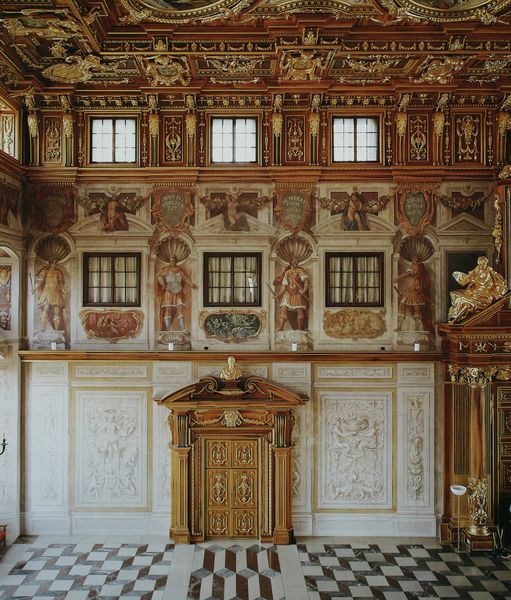
Titel: Westlicher Teil der Nordwand des Goldenen Saales
Künstler: Johann Matthias Kager
Standort: Augsburg
Institution: Rathaus
Schlagwörter: kopf, kämpfer, weiß, menschen, ocker, braun, bunt, fenster, glas, grau, hell, holz, lampe, licht, marmor, männer, raum, schmuck, schwarz, säule, säulen, tür, zimmer, gebäude, rot, schloss, beige, karo, malerei, muster, schachbrett, wand, architektur, barock, rahmen, silber, stein, innenraum, vorhang, gitter, kirche, boden, figur, gold, reich, decke, innen, renaissance, engel, skulptur, statue, relief, ecke, fassade, perspektive, venedig, fußboden, giebel, pilaster, saal, figuren, büste, glanz, dekor, ornamente, verzierung, wandmalerei, flügeltür, leuchter, stuck, innenansicht, tor, foto, wände, antike, fensterrahmen, münchen, palast, palazzo, fliesen, holzdecke, kacheln, mosaik, rathaus, ritter, schnitzerei, photo, verziert, ausstellung, schachbrettboden, portal, wappen, sims, gesims, skulpturen, pforte, statuen, farbfoto, wandaufriss, dekce, residenz, krieger, wächter, holzvertäfelung, tempel, kassetten, kassettendecke, konsolen, heilige, muschel, fresko, museum, dürer, marmorboden, muscheln, putten, steinboden, kannelüren, illusion, szenen, op art, freskos, kirsche, schnitzereien, rinascimental, klassizistisch, verziehrung, aufriss, tympanon, nischen, versaille, repräsentativ, wandgliederung, doppeltür, stadthaus, geschmückt, mathematik, festsaal, augsburg, terrakotta, restauration, gefaßt, holztäfelung, illusionismus, gol, prunksaal, fußbodenmosaik, goldener saal, wandmalereien, ornamenr, ratssaal, vertäfelungen, dfussboden, fusboden, holzvertäfelungen, lombardai, obergadenfenster, rahmenfenster